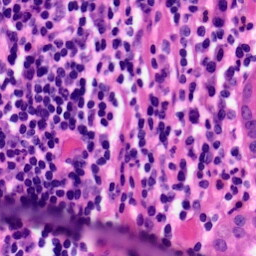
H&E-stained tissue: Pancreatic